Field crop: maize
Growth stage: 2
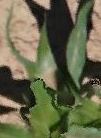
Species: maize